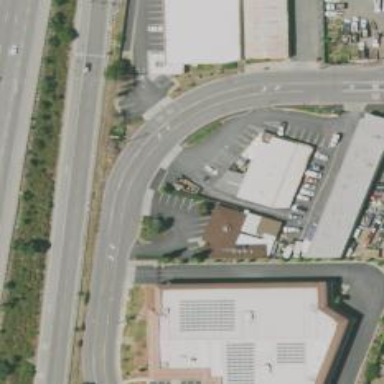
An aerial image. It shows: Secondary road with sidewalk on the left.